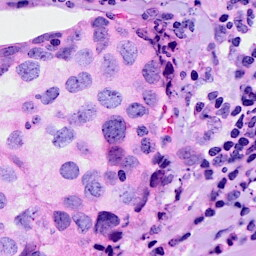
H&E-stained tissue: Breast